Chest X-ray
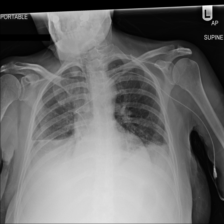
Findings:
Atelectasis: positive
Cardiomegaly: negative
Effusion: positive
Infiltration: negative
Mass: negative
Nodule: negative
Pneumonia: negative
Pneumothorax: negative
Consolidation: negative
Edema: negative
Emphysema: negative
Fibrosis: negative
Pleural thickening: negative
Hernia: negative